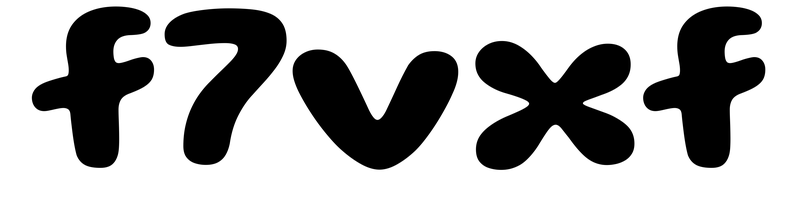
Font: Gluten_Bold